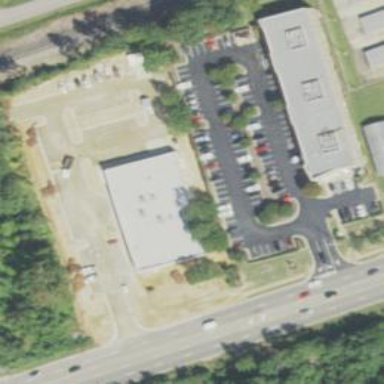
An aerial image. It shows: Healthcare clinic.